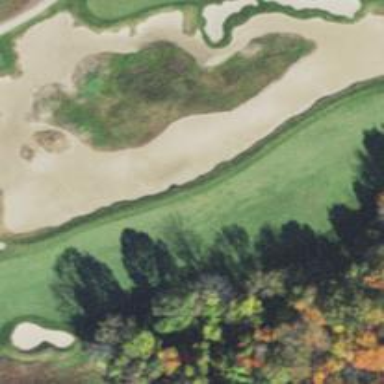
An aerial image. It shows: Golf bunker filled with sandy terrain.